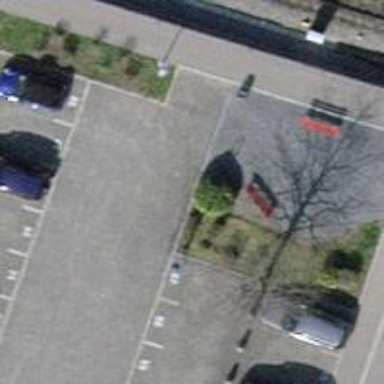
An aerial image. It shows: Footway surfaced with paving stones.